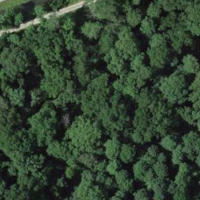
EUNIS habitat code: 41
Species observed at this site:
Ranunculus repens
Phalaris arundinacea
Cercopis vulnerata